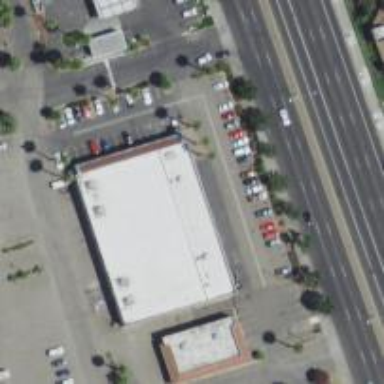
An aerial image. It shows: Building that houses car repair shop.